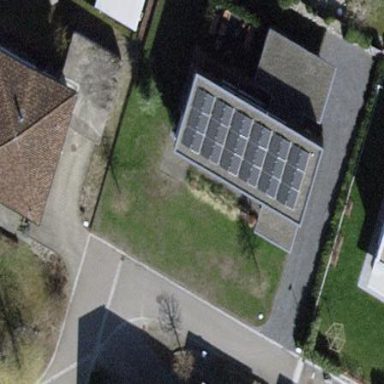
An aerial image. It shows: Solar power generator using photovoltaic method with solar photovoltaic panel types.